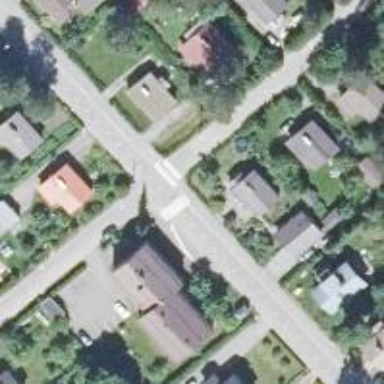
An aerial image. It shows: Marked crossing on footway.